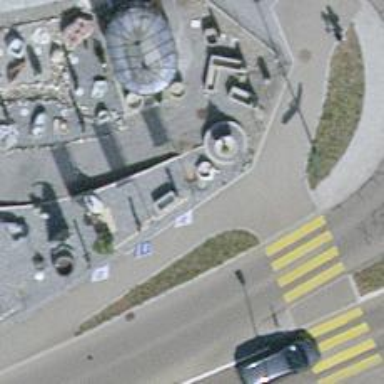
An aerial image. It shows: Advertising flagpole.